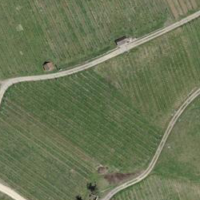
EUNIS habitat code: 40
Species observed at this site:
Buteo buteo